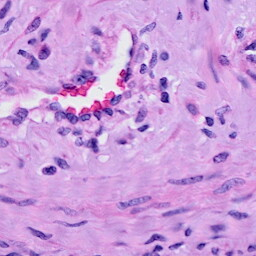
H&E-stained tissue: Cervix